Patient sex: F
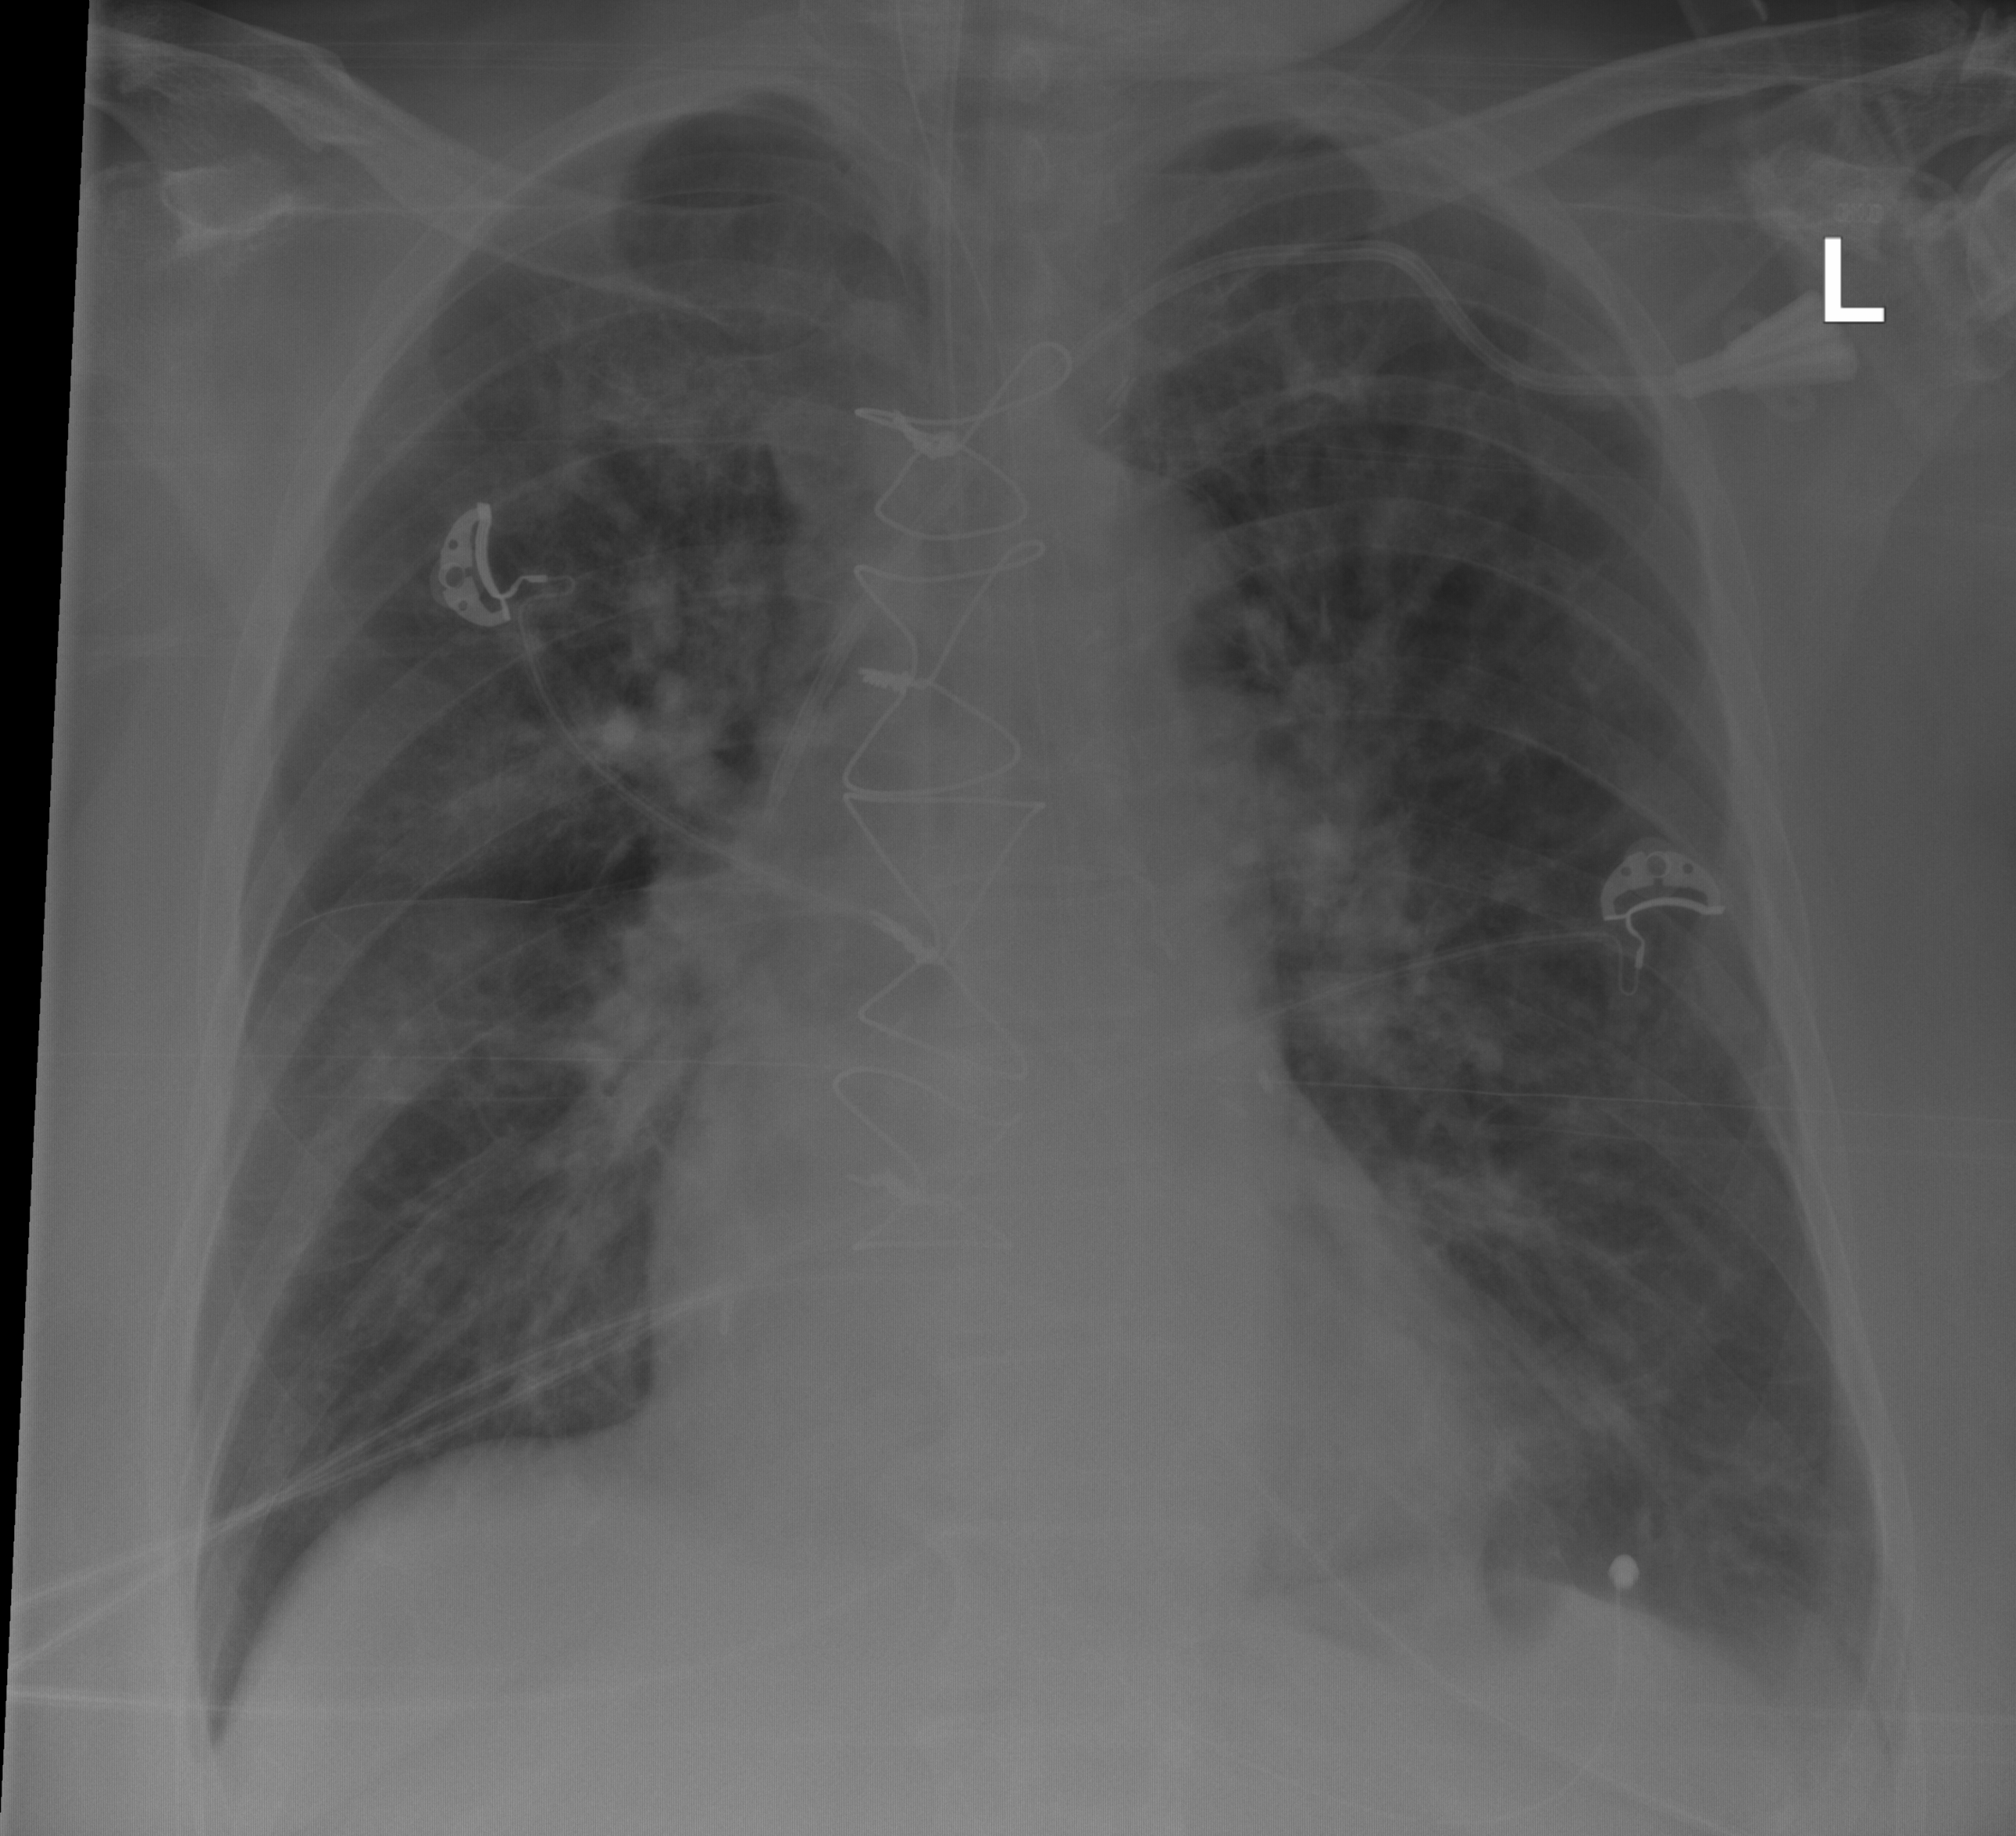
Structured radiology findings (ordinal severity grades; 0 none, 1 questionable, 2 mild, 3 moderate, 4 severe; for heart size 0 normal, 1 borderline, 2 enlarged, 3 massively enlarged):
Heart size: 0
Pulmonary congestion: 3
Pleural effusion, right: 0
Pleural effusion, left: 2
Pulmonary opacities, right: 2
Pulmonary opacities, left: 2
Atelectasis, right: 2
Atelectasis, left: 2